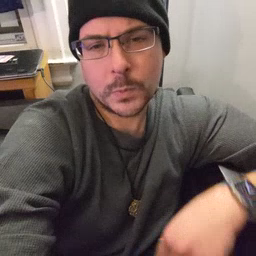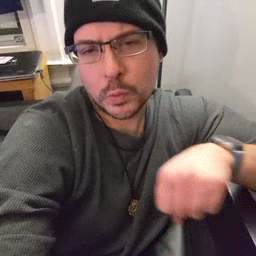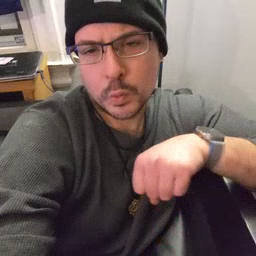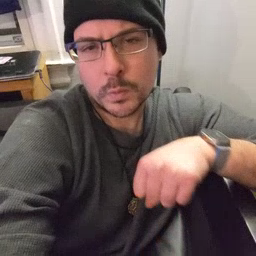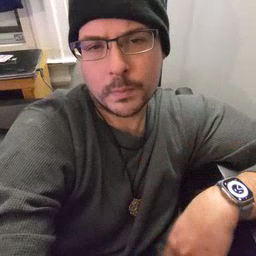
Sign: shoe